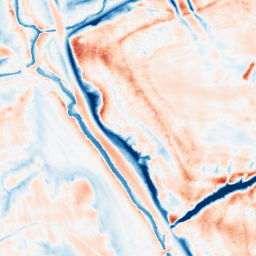
Category: edge_preserving
Decomposition family: guided
Decomposition parameters: radius: 8
eps: 0.1
Upsampling method: sinc_hamming
Upsampling parameters: scale: 2
kernel_size: 16
Upsampling scale: 2